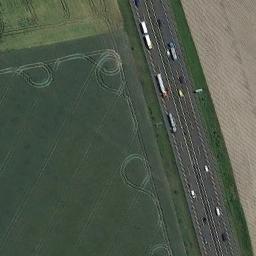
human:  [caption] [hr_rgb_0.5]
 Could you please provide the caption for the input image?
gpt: The freeway is between the grass and the bare land with some cars .

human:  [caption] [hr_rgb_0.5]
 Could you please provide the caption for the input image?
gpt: The freeway is between the lawn and the wasteland and some cars are driving on the freeway .

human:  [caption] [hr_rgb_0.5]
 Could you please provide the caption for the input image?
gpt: On the left of the highway is green land .

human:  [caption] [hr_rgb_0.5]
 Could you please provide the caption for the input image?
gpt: The freeway is surrounded by a large green lawn with many cars on the freeway .

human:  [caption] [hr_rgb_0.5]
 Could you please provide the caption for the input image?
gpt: The freeway between a green farmland and a yellow farmland .